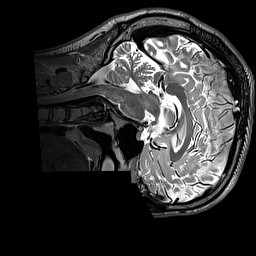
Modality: T2w
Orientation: sagittal
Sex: male
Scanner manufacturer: siemens
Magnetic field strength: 3 T
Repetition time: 3.2 s
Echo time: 0.409 s